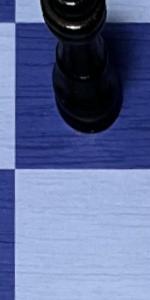
Label: Empty